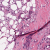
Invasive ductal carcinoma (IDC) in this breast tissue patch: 1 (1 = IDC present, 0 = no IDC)